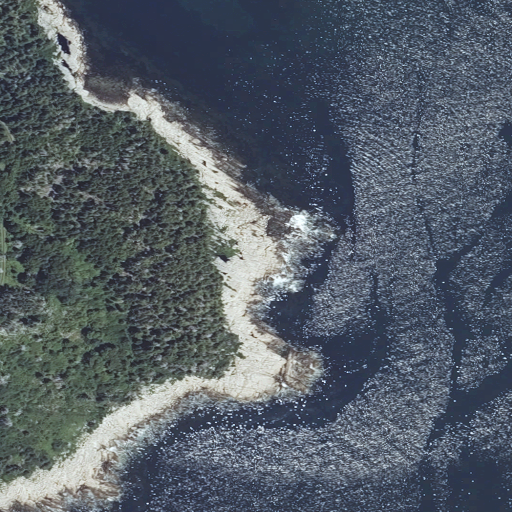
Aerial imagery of cape in Maine named Condon Point containing open water, barren land, evergreen forest, grassland, medium intensity development, open development, mixed forest, and low intensity development